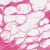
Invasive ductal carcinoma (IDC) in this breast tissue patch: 0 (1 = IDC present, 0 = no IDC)